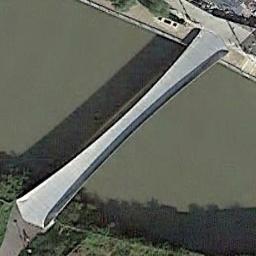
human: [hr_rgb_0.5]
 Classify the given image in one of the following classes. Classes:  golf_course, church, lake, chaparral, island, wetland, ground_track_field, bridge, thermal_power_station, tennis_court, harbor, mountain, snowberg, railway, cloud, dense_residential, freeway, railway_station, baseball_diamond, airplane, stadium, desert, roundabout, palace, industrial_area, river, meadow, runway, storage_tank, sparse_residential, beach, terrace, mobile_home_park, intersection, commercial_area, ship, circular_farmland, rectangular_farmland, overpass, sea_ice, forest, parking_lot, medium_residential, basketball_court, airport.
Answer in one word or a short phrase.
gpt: bridge